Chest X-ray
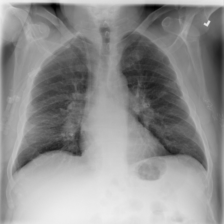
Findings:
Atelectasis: negative
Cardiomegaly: negative
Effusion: negative
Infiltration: negative
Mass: negative
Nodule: negative
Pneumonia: negative
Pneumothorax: negative
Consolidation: negative
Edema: negative
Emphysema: negative
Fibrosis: negative
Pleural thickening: negative
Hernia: negative